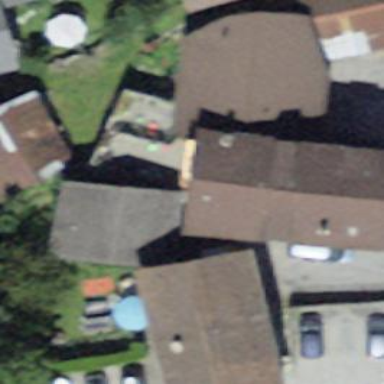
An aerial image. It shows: Simple and straightforward house.